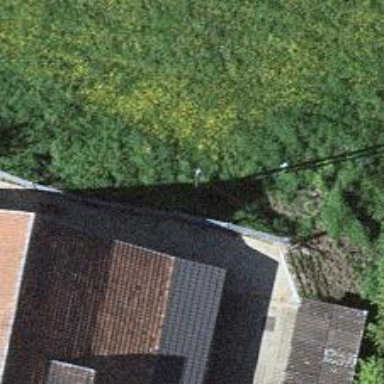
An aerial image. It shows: Utility pole used for power distribution.